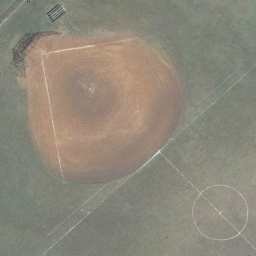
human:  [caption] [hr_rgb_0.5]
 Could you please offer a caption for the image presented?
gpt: This is an old baseball diamond .

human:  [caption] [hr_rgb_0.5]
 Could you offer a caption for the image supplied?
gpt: It is a very old baseball diamond compose of sand and weeds .

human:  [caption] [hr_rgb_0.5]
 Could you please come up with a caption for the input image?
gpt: A baseball diamond composed of sand and weeds .

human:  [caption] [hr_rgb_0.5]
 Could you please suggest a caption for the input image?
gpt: It is a very old baseball diamond with sand and weeds .

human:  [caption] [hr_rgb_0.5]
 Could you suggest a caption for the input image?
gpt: It is a very old baseball diamond compose of sand and weeds .